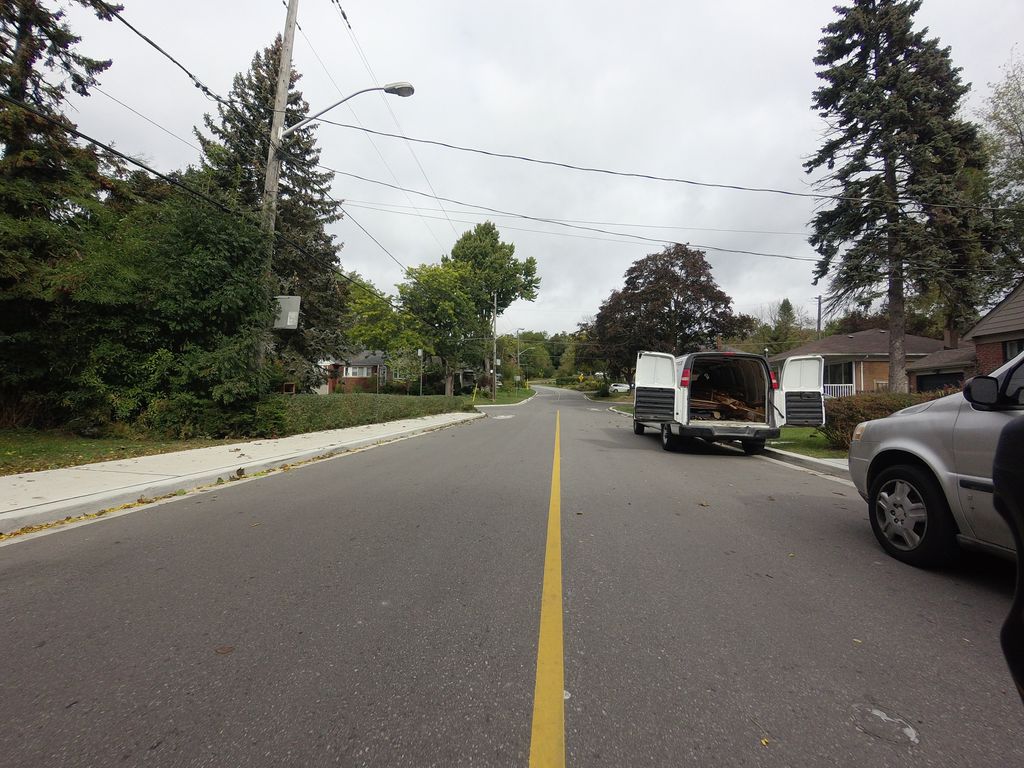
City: toronto